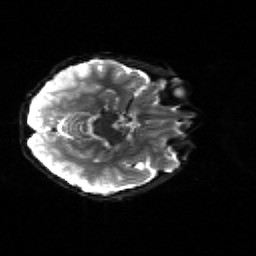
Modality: sbref
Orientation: axial
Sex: female
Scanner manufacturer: siemens
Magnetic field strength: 3 T
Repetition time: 5 s
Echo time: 0.071 s